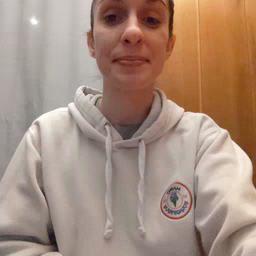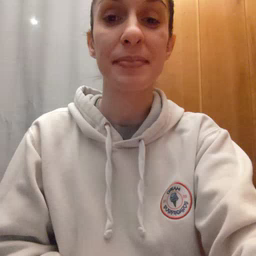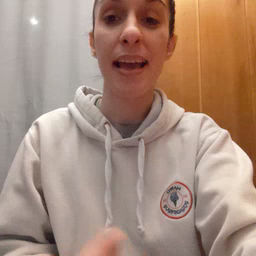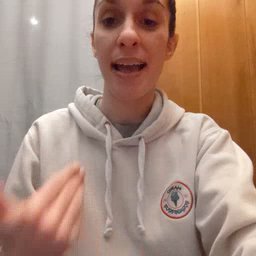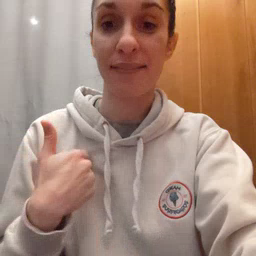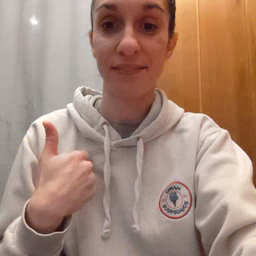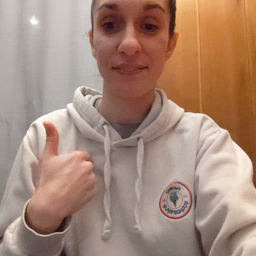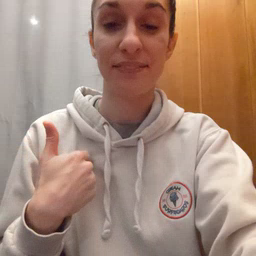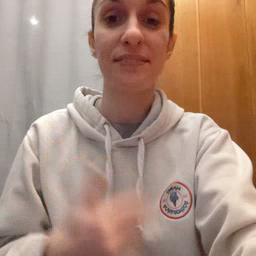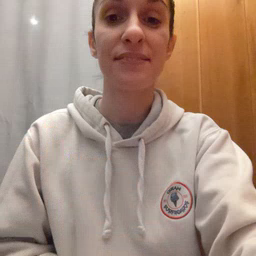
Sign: have